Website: slack
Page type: billing-address
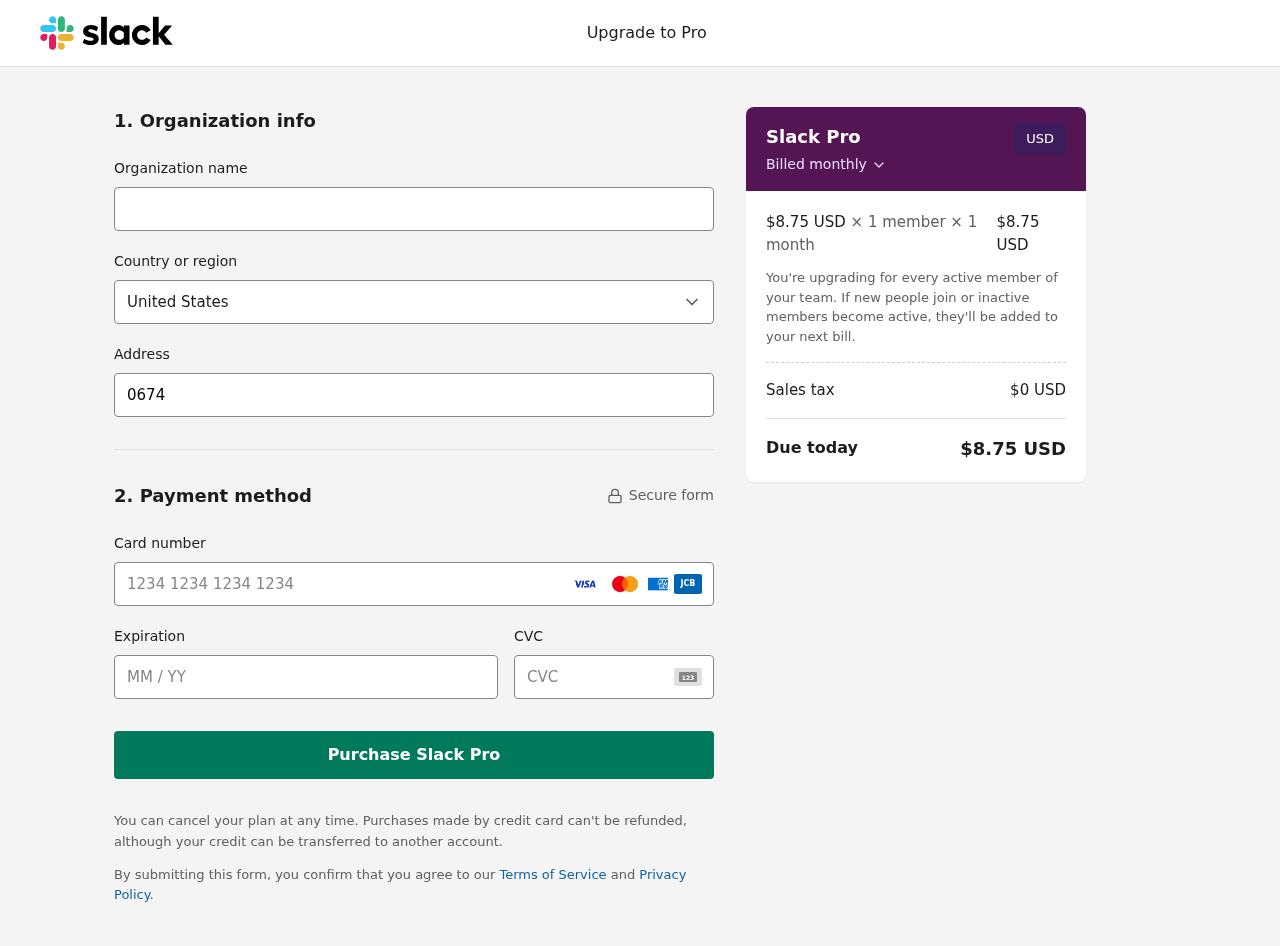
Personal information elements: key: PII_CARD_CVV
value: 882
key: PII_CARD_EXPIRY
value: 10/30
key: PII_CARD_NUMBER
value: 2694 1566 4866 2317
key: PII_COUNTRY
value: United States
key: PII_STREET
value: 0674 Dorsey Fork
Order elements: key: ORDER_PRICE_PER_MEMBER
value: $8.75 USD
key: ORDER_MEMBER_COUNT
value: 1
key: ORDER_MONTH_COUNT
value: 1
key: ORDER_SUBTOTAL
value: $8.75 USD
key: ORDER_TAX
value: $0
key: ORDER_TOTAL
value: $8.75 USD